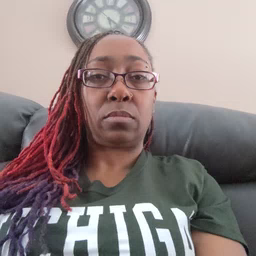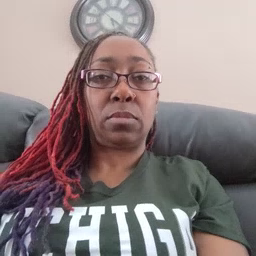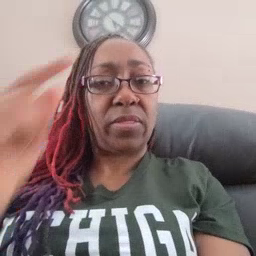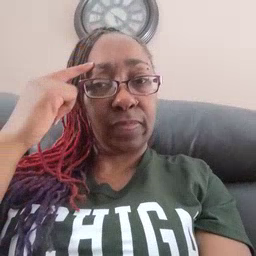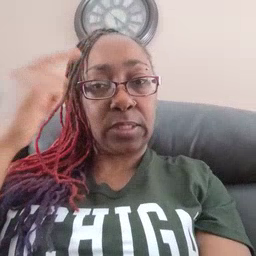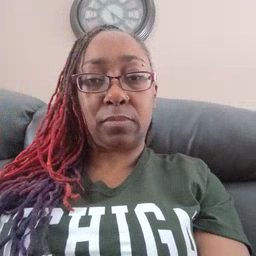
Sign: think